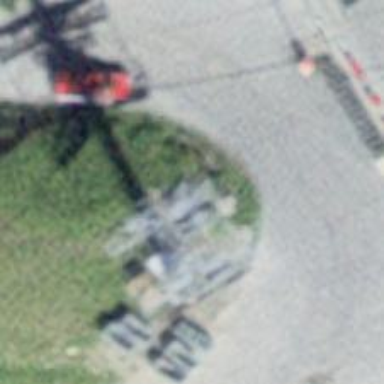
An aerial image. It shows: Pylon for aerialway.